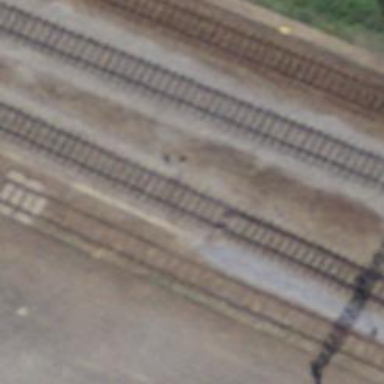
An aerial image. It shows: Railway switch.